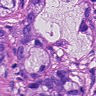
Metastatic tissue present: yes